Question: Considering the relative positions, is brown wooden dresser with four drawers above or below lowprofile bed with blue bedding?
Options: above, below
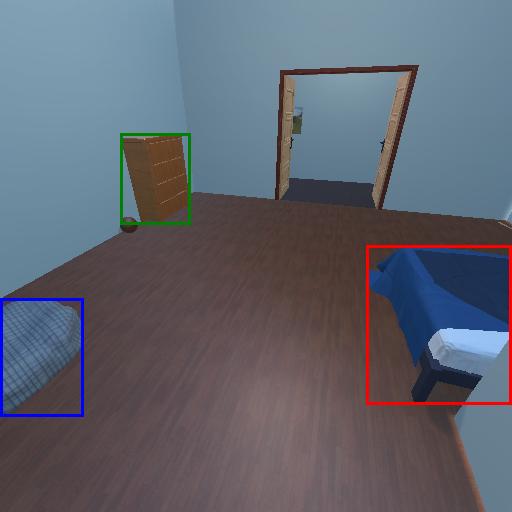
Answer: above